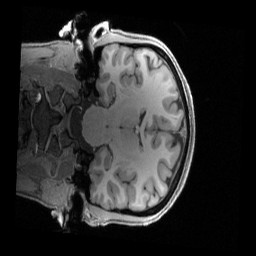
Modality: T1w
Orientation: coronal
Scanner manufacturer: siemens
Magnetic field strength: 3 T
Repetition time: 2.4 s
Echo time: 0.00222 s